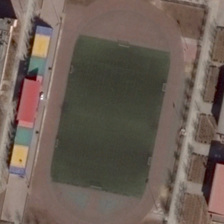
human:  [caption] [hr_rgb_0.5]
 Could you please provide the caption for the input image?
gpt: a playground is near several buildings .

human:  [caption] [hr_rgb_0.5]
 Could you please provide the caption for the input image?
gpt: a playground is near several buildings .

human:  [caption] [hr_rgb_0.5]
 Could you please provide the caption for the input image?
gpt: a playground is near several buildings .

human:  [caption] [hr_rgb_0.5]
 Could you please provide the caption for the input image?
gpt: a playground is near several buildings .

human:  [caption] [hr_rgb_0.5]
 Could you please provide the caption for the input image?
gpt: a playground is near several buildings .